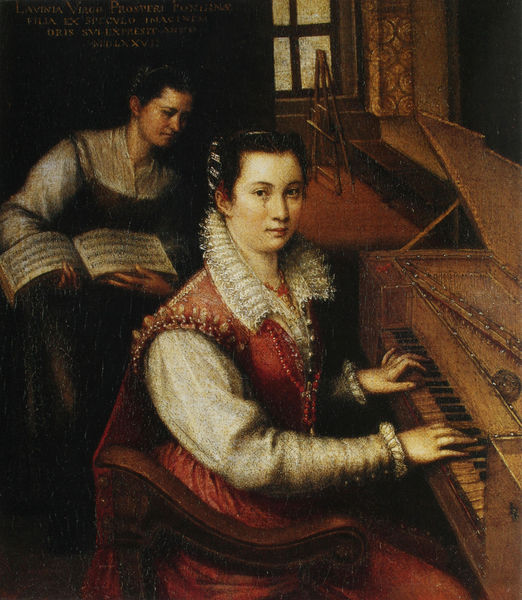
Titel: Selbstporträt am Klavichord mit Dienstmagd
Künstler: Lavinia Fontana
Standort: Rom
Institution: Accademia Nazionale di San Luca
Schlagwörter: flügel, gemälde, hand, mann, schatten, weiß, frauen, mädchen, sitzen, braun, fenster, finger, frau, frisur, hintergrund, kleid, kleider, licht, mund, nase, ohr, profil, raum, schwarz, stirn, stuhl, zimmer, blick, dame, rot, haube, mode, teppich, hemd, jung, augen, bluse, dienerin, gesicht, kragen, spitze, ärmel, bildnis, hals, holzstuhl, hände, innenraum, instrument, niederlande, portrait, porträt, vorhang, boden, gewand, haare, interieur, kostüm, reich, sessel, adel, spitzen, musik, perle, perlen, renaissance, scheitel, esel, genre, spanien, magd, schrift, lehne, italien, zwei, noten, notenständer, unterricht, kette, tapete, holzboden, spielen, ernst, inschrift, klavier, musikinstrument, musikzimmer, musizieren, notenblatt, notenheft, pianistin, piano, spielerin, staffelei, zofe, deutsch, rüschen, knöpfe, wei, spiel, buch, durchblick, portait, text, ketten, tasten, kunst, heft, aufschrift, saite, chemisett, krage, adlige, saiteninstrument, stafflei, butzenscheiben, netz, musikerin, europa, note, klavierspielerin, notenbuch, tastatur, cembalo, tasteninstrument, kniefigur, face en face, spinett, cembaöo, instrumentalistinnen, musikunterricht, spielenj, haarspangen, sitzne, töfrau am klavier, häusliche szene, frau mit bediensteter am spinett, spinettspielerin, blattmusik, tastne